Field crop: maize
Growth stage: 1
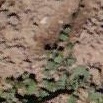
Species: convolvulus